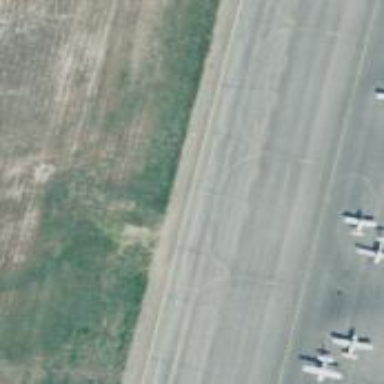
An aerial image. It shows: Image of taxiway at airport.